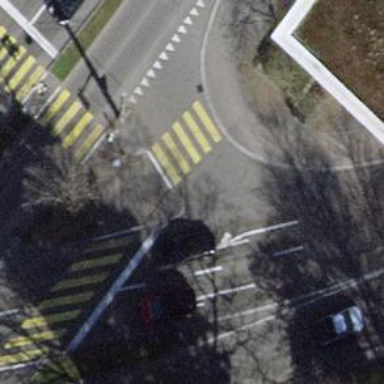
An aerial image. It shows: Traffic calming island.